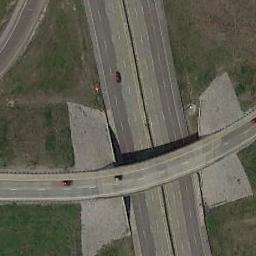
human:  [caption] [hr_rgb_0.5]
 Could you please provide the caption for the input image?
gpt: Several cars are on the overpass .

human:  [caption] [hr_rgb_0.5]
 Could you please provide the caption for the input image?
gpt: The overpass is next to the grass with some cars .

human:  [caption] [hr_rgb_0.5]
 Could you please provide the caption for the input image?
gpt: The overpass is over the roads on the lawn .

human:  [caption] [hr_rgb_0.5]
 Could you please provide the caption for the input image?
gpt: This overpass intersects the road at right angle .

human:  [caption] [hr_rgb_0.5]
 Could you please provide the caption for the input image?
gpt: There are green lawns beside the overpass .